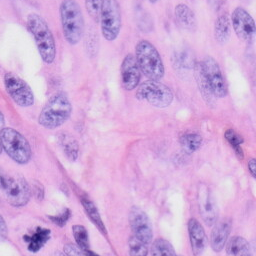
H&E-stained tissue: Skin